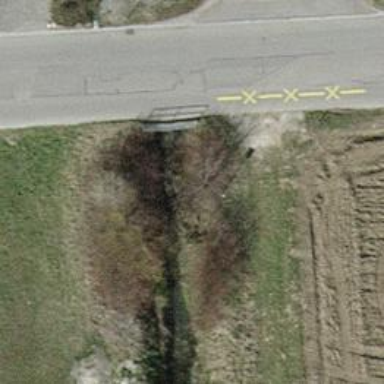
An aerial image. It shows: Drain passing through culvert tunnel.